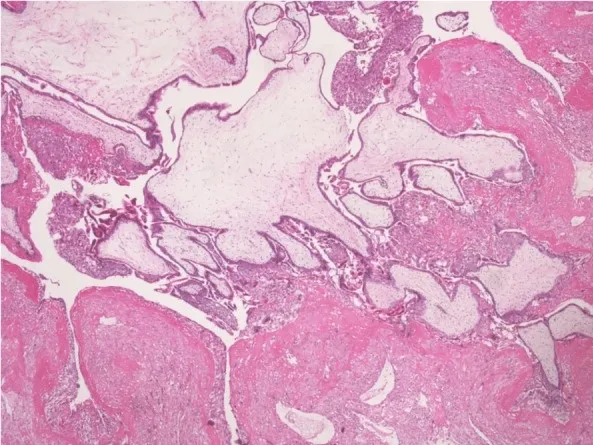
Complete molar pregnancy demonstrating massive hydropic chorionic villi, the presence of intravillous vascular cistern and excessive trophoblastic proliferation.
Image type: pathology (h&e)